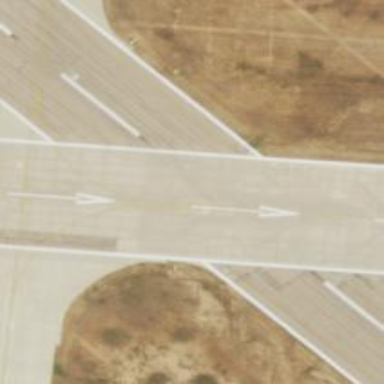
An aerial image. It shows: Displaced threshold runway at the airport.